Interaction volume radius: 5 \u00c5
Interaction volume height: 50 \u00c5
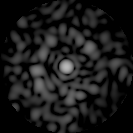
Disorder parameter: 0.8353